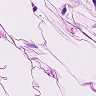
Metastatic tissue present: no